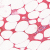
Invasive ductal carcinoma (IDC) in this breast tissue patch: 0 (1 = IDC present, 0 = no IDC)